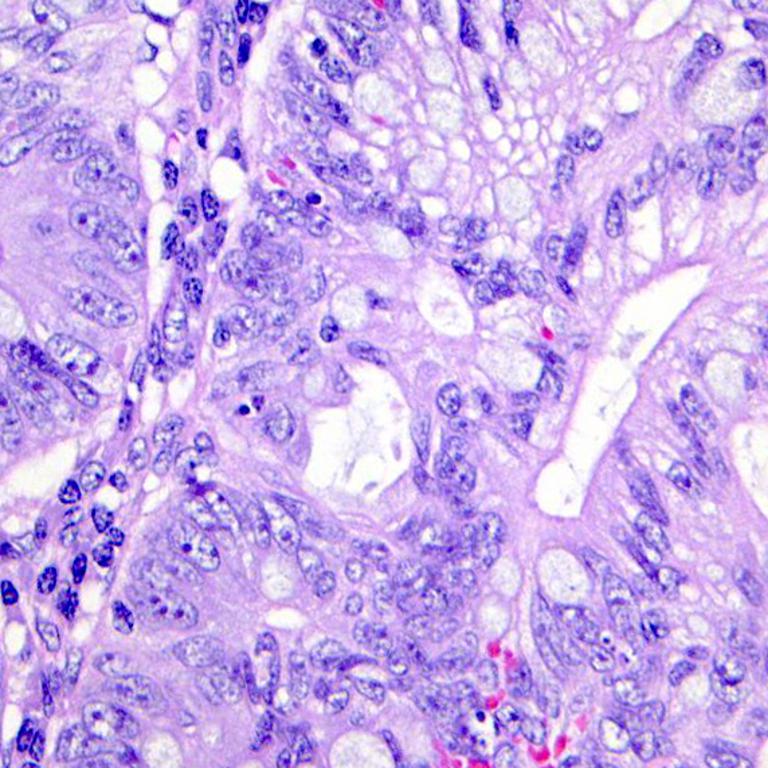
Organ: colon
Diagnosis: adenocarcinomas